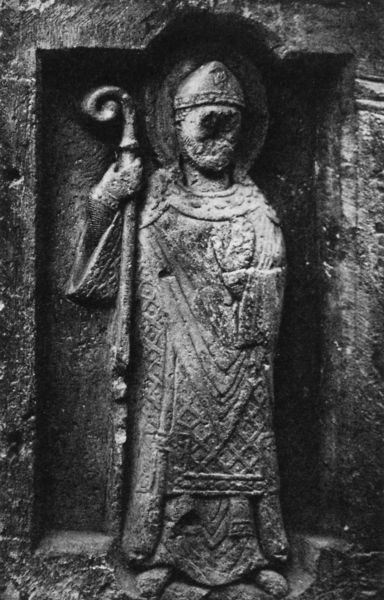
Titel: Relief aus dem Neumünster - Keuzgang
Standort: Würzburg, Neumünster (EU - D - B); Herstellungsort: Würzburg (EU - D - B)
Schlagwörter: hand, mann, schatten, umhang, mund, nase, muster, mütze, gesicht, kleidung, stein, kirche, figur, geistlicher, gewand, mantel, skulptur, relief, stab, erhaben, bischof, detail, bildhauerei, nische, loch, schuh, fragment, heiligenschein, sandstein, kirchenraum, mitra, tunika, sakral, fresco, kriche, bildhauerarbeit, reformation, bischofsstab, bildersturm, würdenträger, kleriker, ungefasst, krümme, gesticht, fragmentiert, mützue, bilderzerstörung, ausgeschlagen